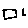
Label: square